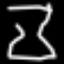
Label: hourglass